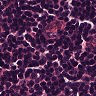
Metastatic tissue present: no